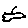
Label: fish